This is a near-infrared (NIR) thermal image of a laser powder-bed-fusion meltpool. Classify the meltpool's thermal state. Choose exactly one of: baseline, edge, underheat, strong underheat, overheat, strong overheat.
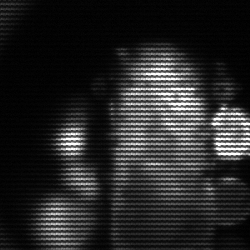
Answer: strong underheat